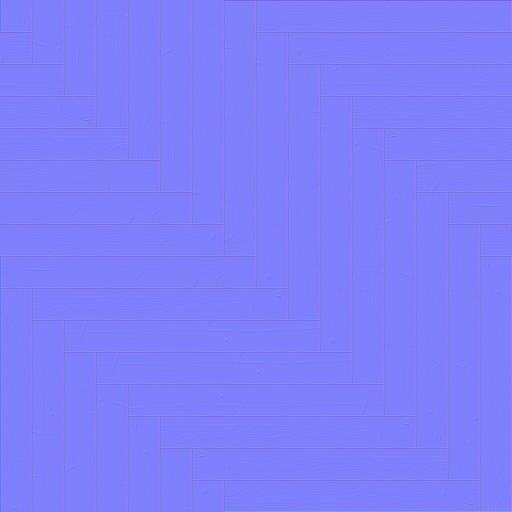
floor flooring herringbone parquet wood wooden